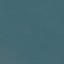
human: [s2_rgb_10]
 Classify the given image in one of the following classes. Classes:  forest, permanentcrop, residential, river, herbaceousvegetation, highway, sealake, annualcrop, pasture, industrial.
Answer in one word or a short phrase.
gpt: SeaLake